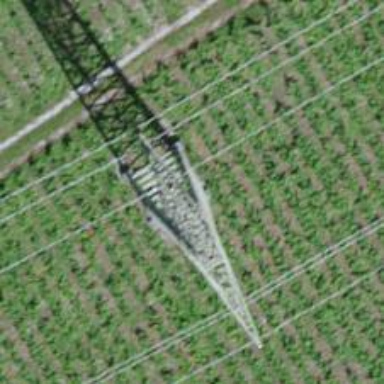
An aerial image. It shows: Power tower.